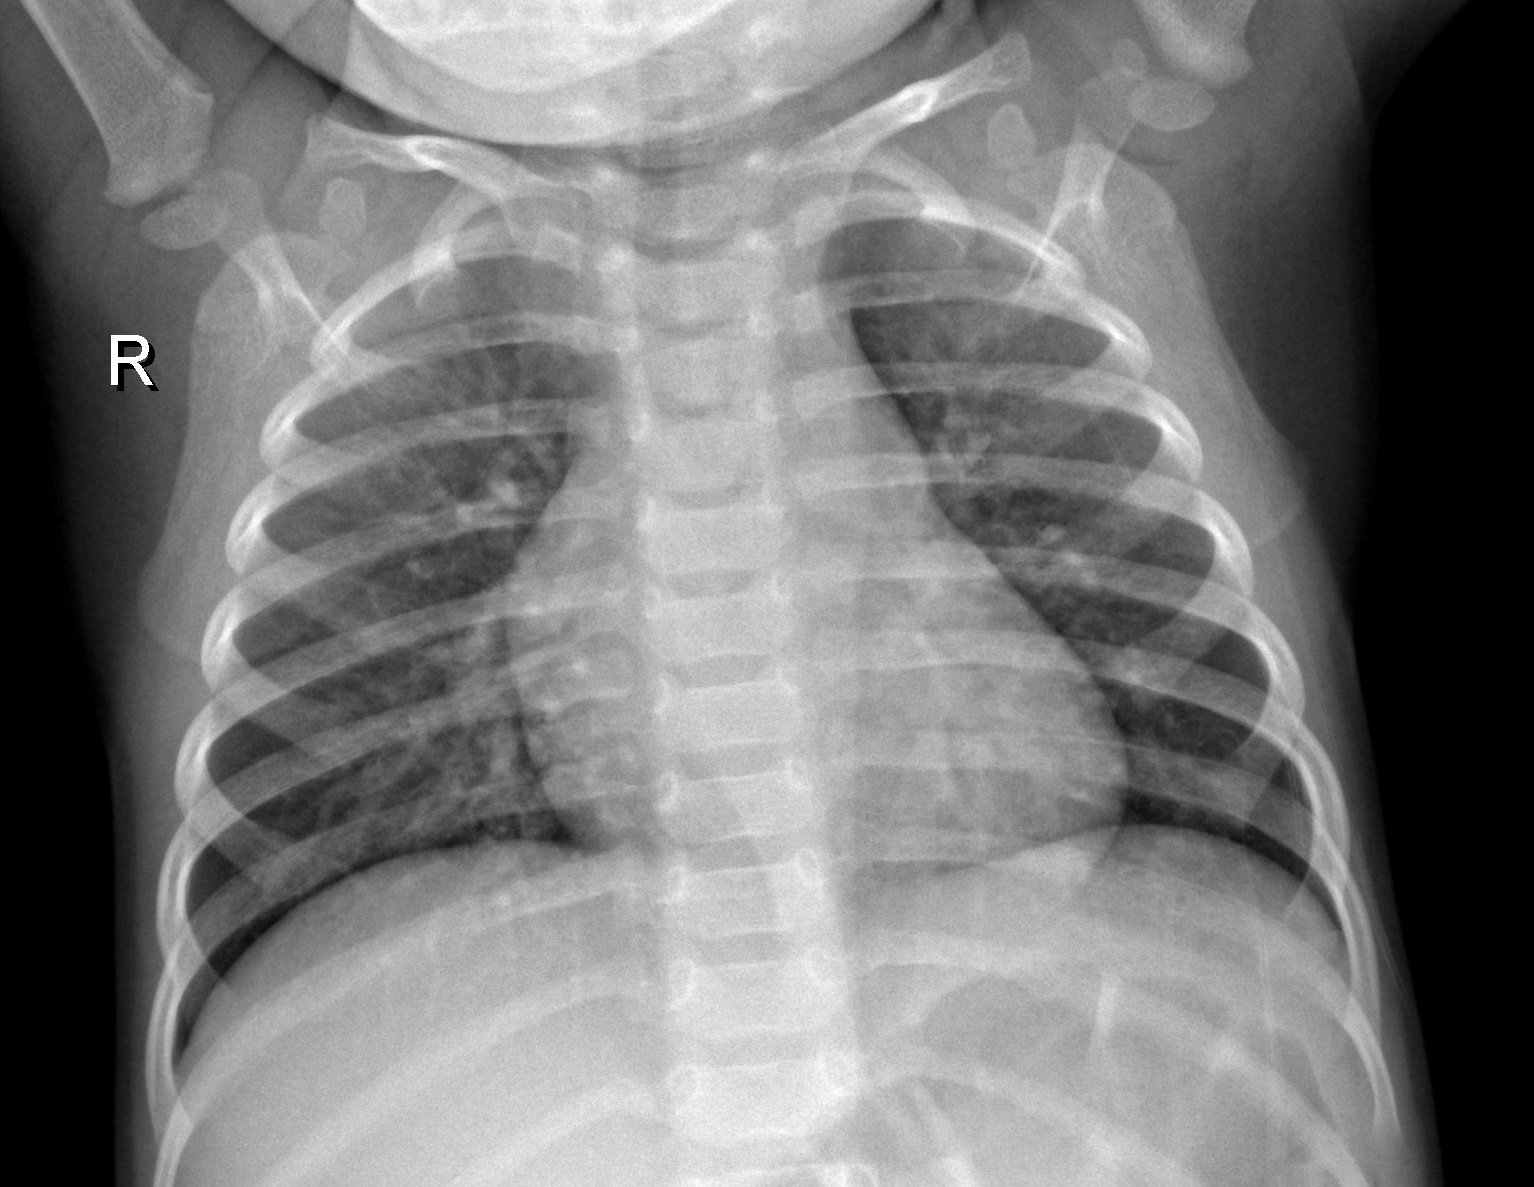
Diagnosis: NORMAL